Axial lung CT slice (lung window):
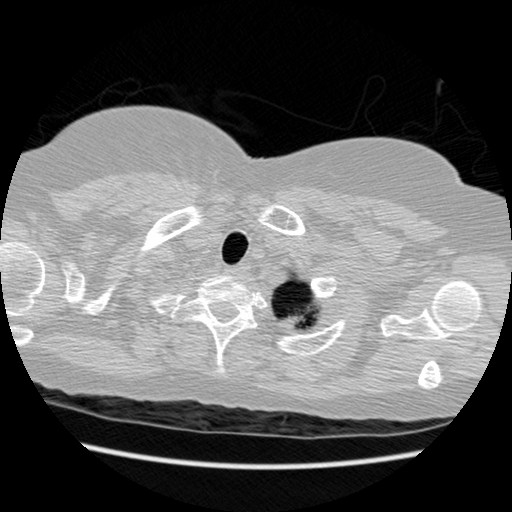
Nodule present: no